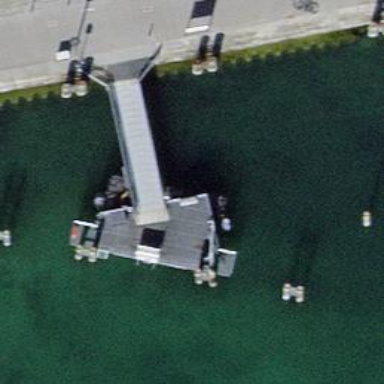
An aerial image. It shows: Pier used for ferry mooring.